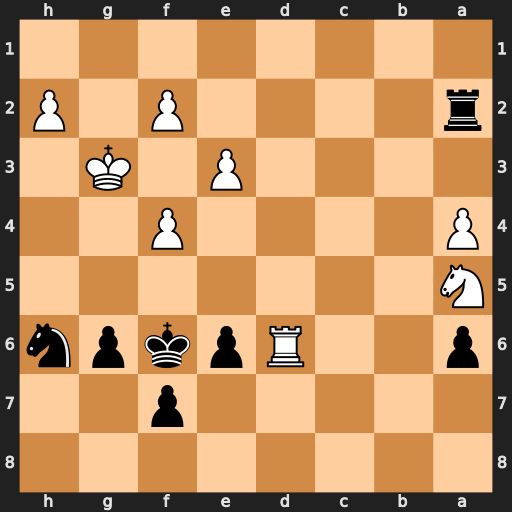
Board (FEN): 8/5p2/p2Rpkpn/N7/P4P2/4P1K1/r4P1P/8
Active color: b
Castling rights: -
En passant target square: -
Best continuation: Nf5+ Kf3 Nxd6